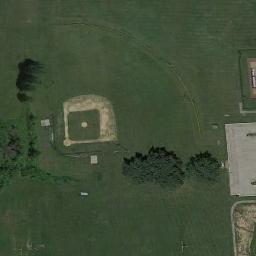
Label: baseball_diamond